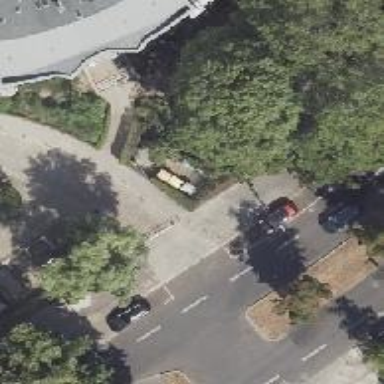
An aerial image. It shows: Sidewalk along the footway.